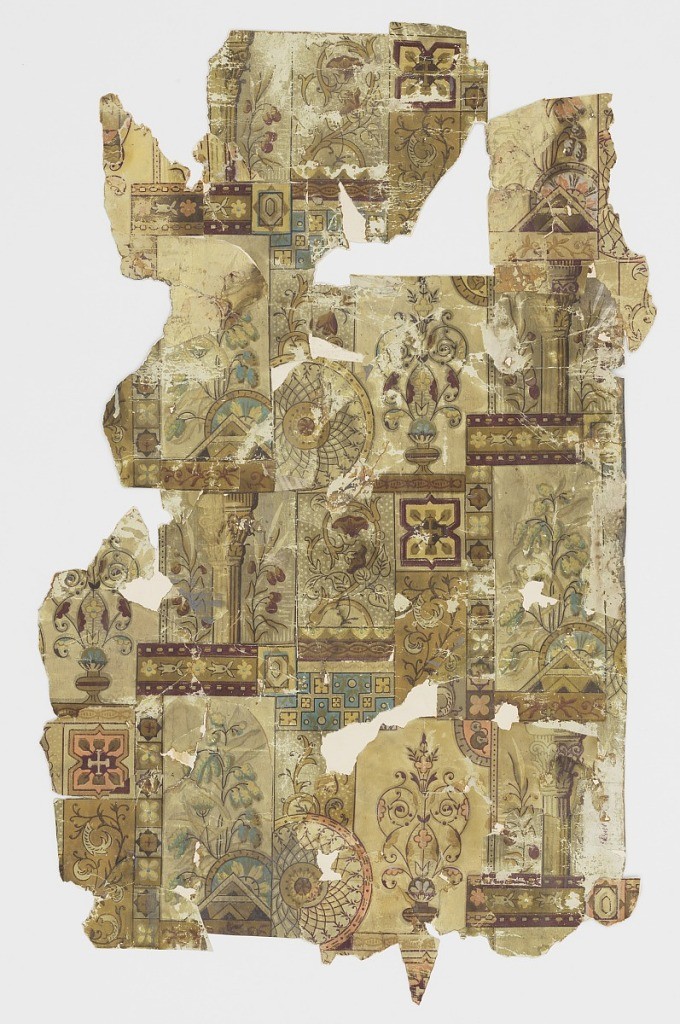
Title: Sidewall
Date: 1870–90
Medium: Machine printed on paper
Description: Irregular vertical rectangle with significant losses. The Anglo-Japanesque design has an asymmetrical arrangement of seemingly unrelated motifs including columns, potted plants and geometric shapes. Very abraded surface. Printed in dull browns, reds and blues on neutral ground.